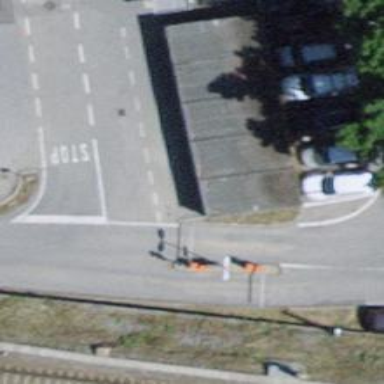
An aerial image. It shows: Lift gate barrier.